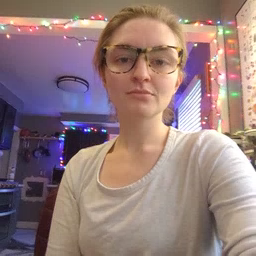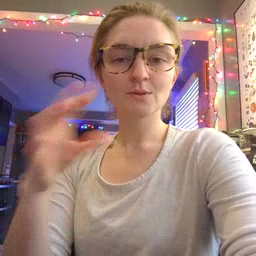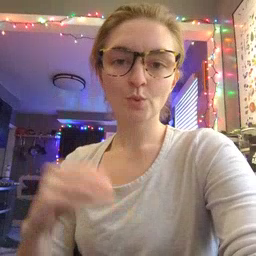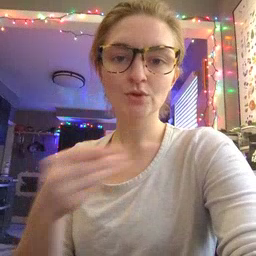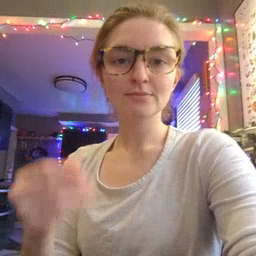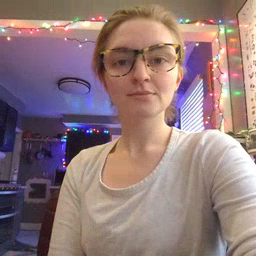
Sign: story